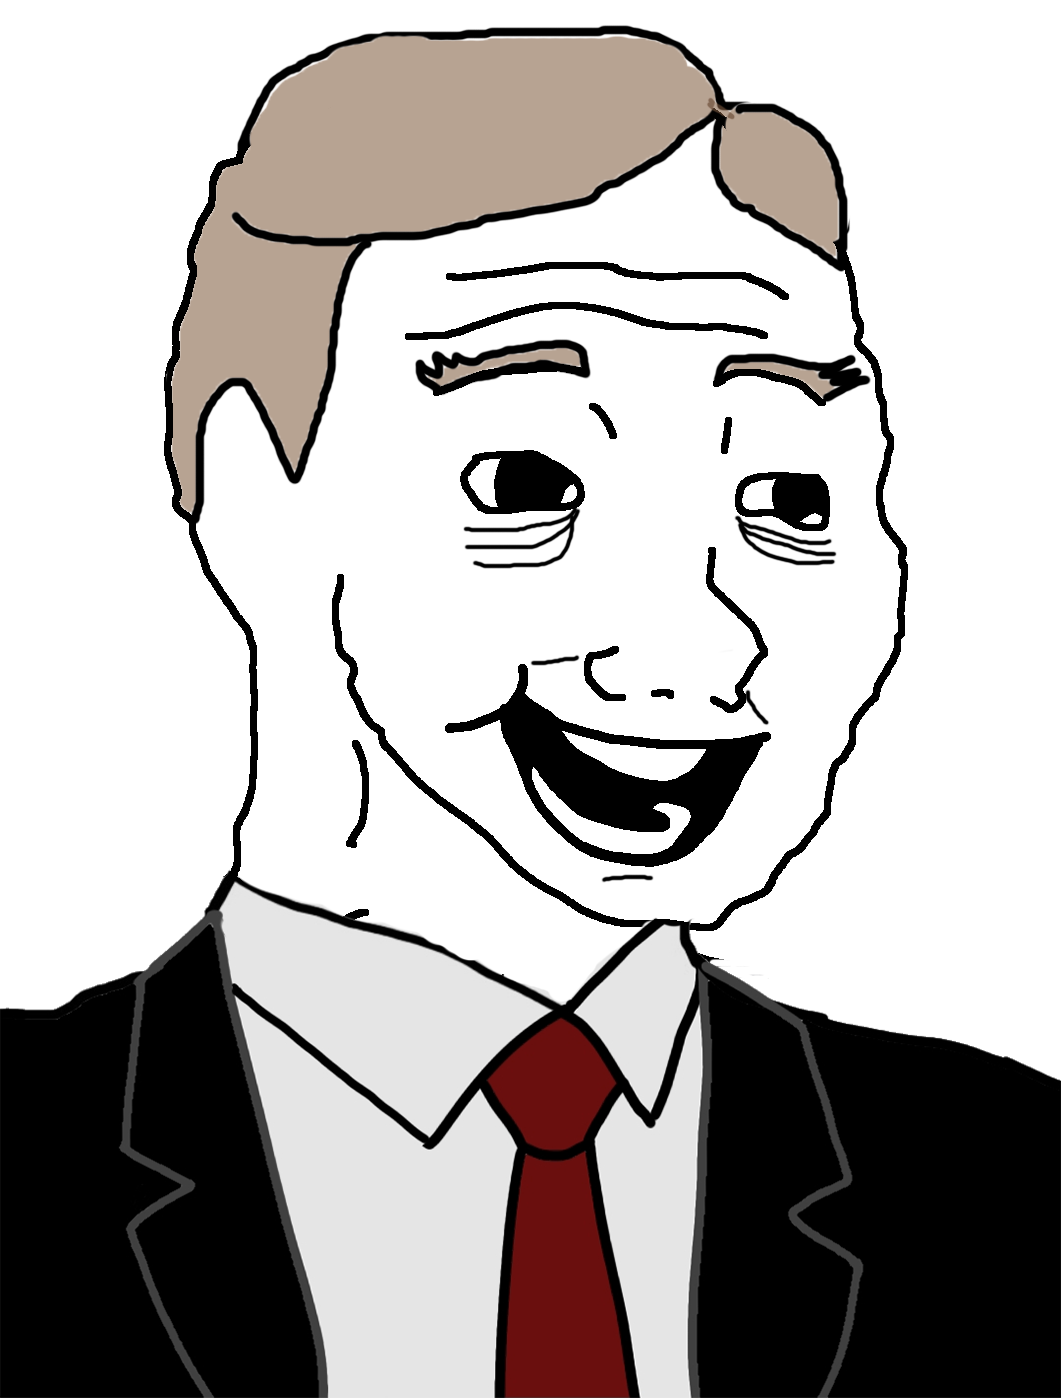
Label: 5_Bloomer